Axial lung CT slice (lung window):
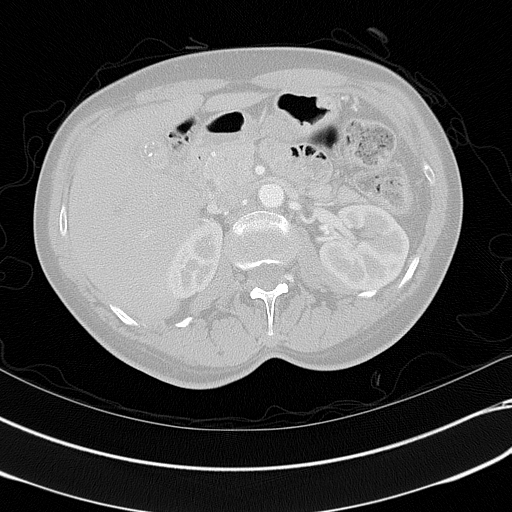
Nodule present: no